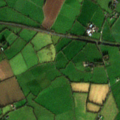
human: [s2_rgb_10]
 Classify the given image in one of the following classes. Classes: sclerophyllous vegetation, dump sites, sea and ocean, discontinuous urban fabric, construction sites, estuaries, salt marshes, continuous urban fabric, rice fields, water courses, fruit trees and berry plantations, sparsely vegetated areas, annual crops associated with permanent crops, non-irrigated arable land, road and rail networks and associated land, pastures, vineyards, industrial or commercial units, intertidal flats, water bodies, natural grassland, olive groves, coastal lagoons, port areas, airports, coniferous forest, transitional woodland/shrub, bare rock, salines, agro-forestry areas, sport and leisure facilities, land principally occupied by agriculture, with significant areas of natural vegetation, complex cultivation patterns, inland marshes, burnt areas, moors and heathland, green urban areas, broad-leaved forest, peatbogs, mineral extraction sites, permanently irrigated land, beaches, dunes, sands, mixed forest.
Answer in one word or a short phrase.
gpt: non-irrigated arable land, pastures